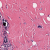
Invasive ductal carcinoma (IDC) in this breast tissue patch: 1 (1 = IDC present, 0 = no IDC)